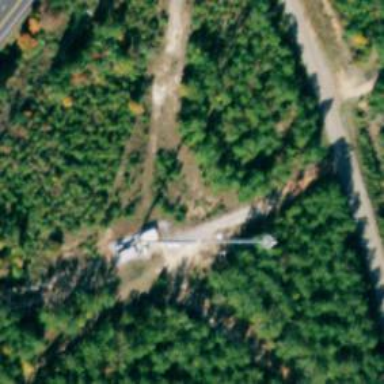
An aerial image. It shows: Mast tower used for communication.